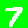
Digit: 7